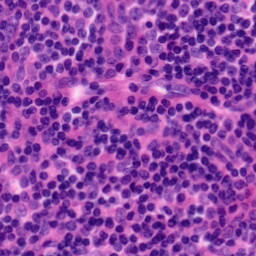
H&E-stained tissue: Tonsil